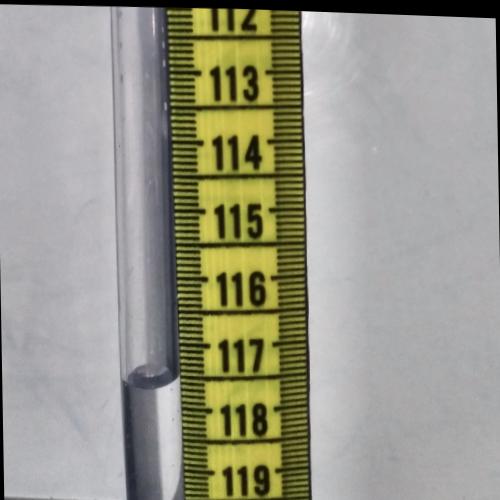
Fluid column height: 117.5 cm